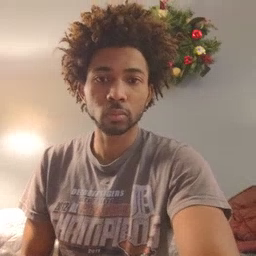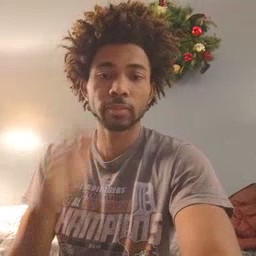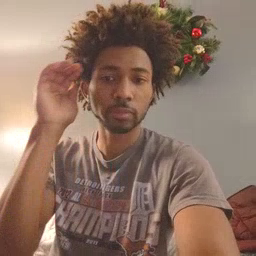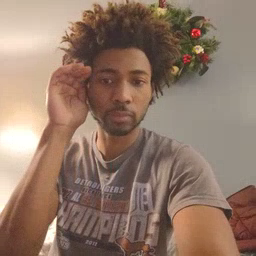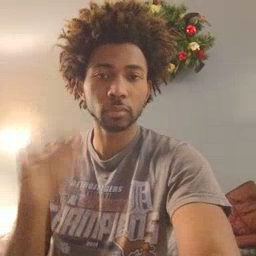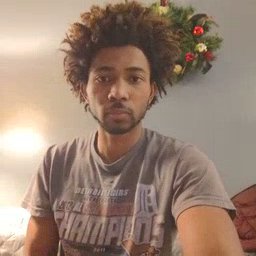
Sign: listen